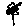
Label: flower